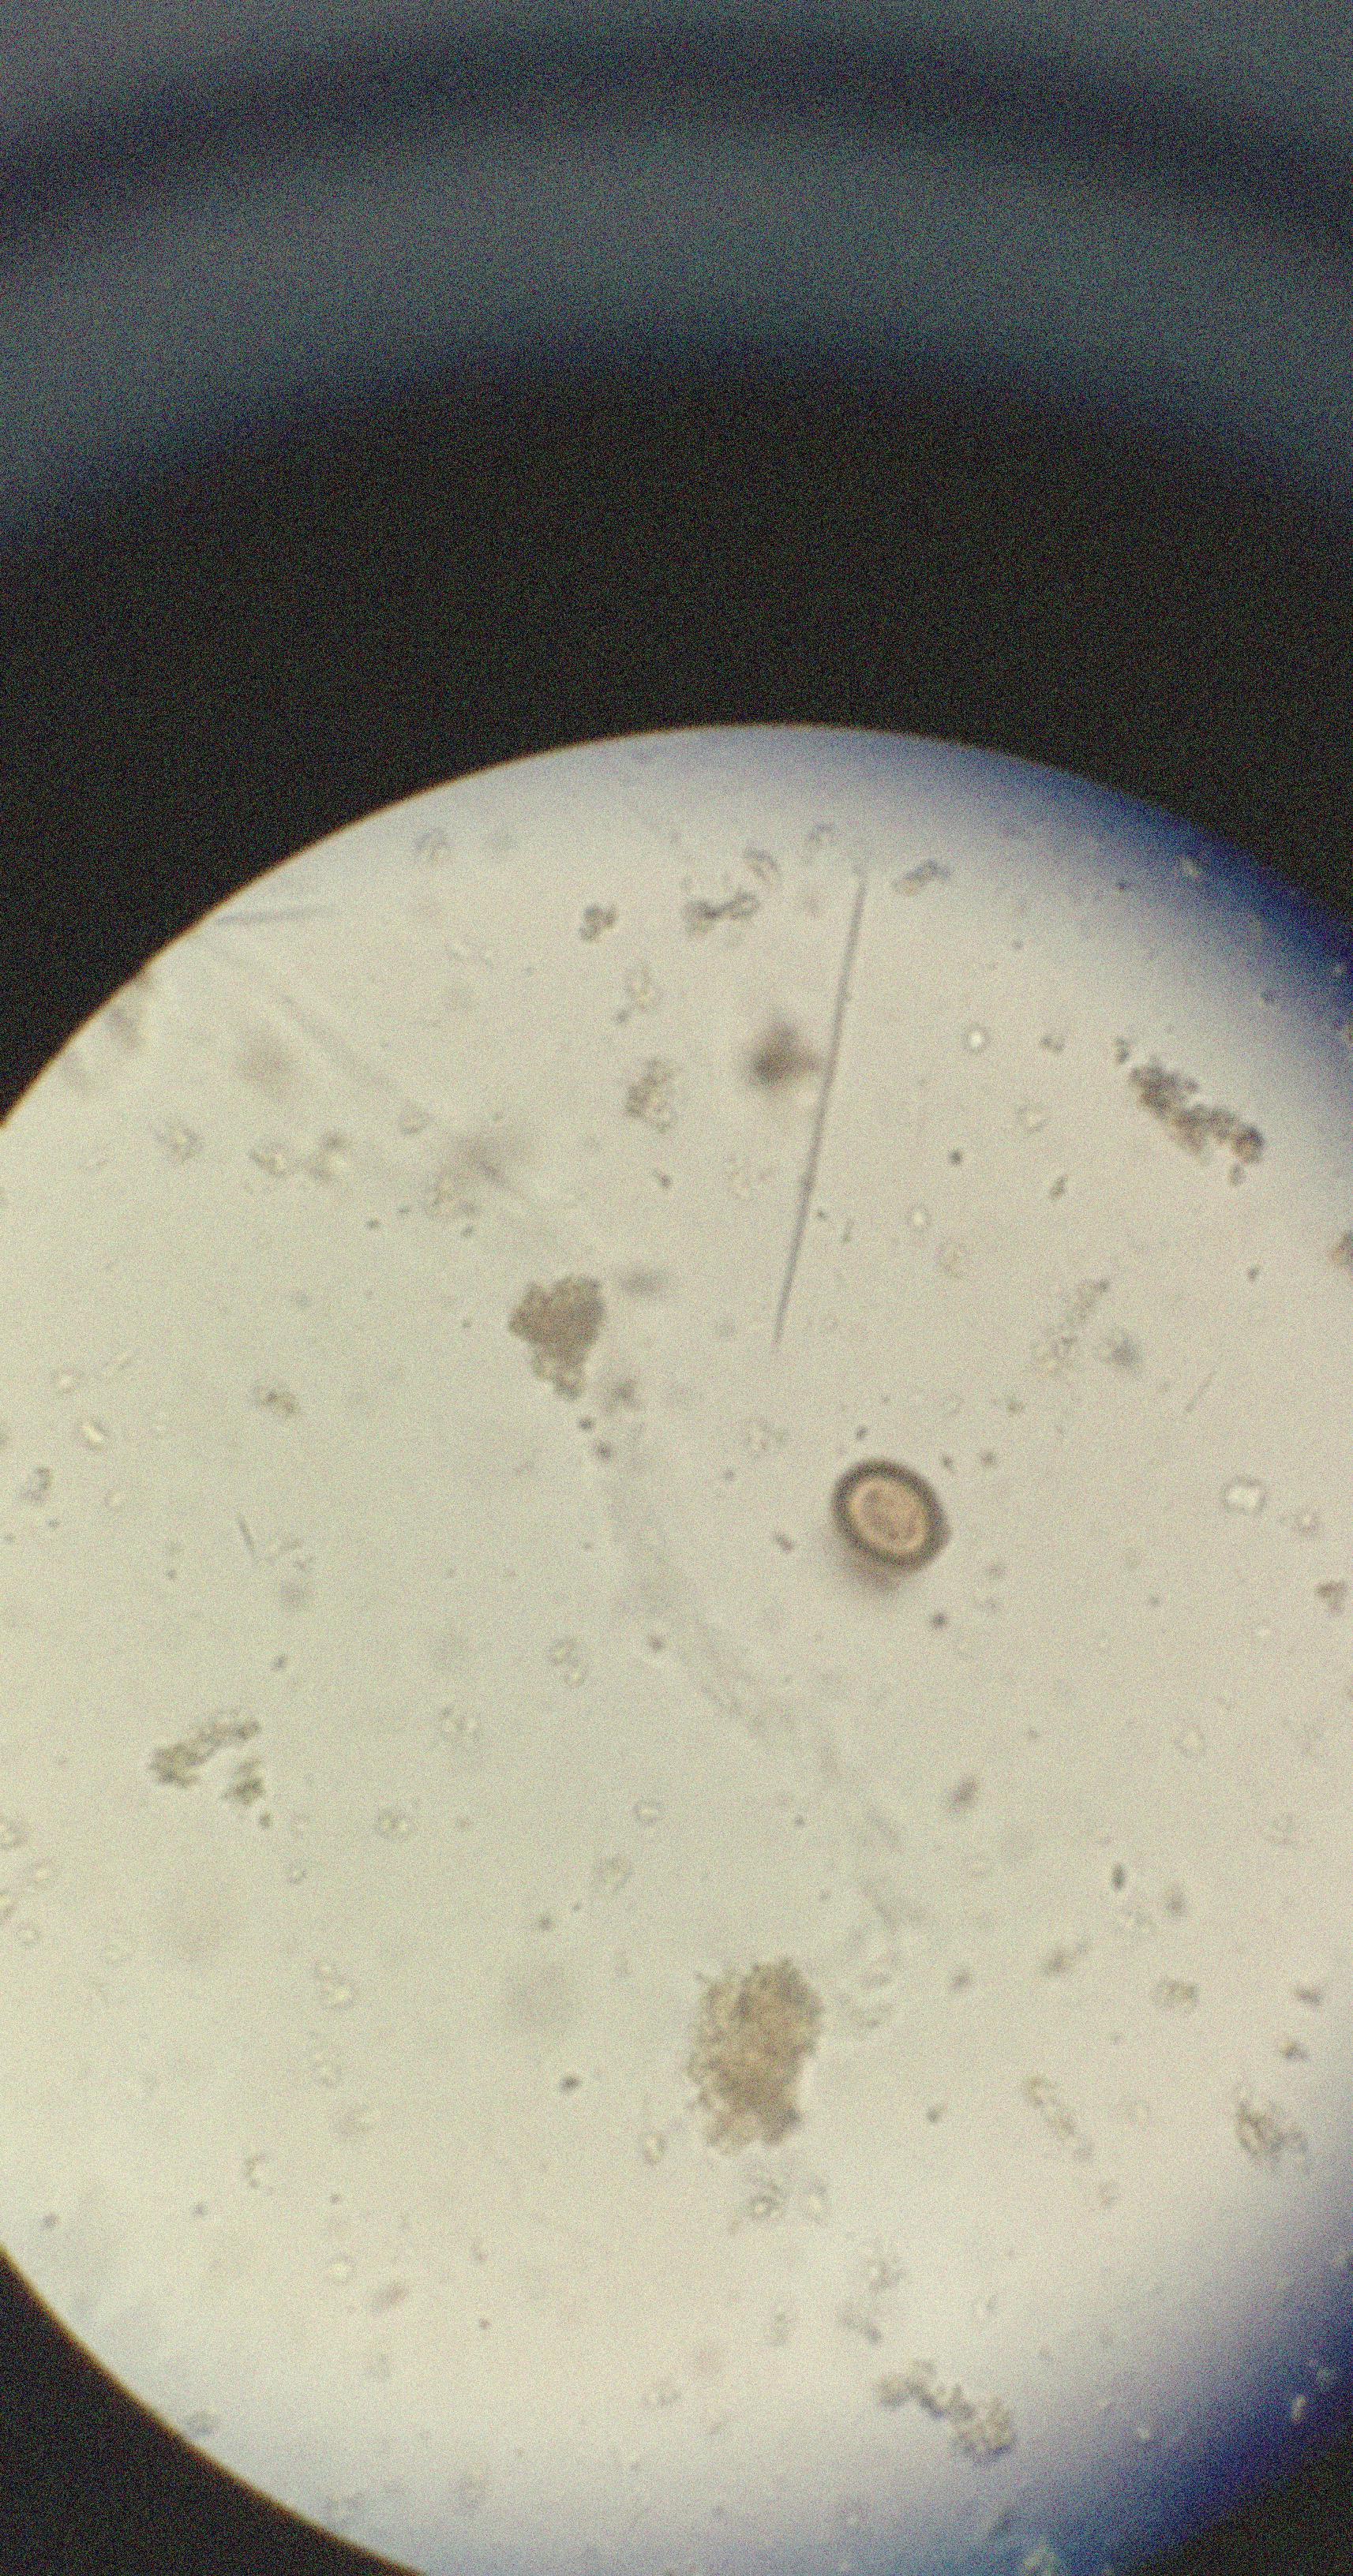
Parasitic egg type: Taenia spp. egg